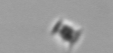
Label: Bacillariophyceae_morphotype1